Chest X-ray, PA view. Patient: 74 years old, sex M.
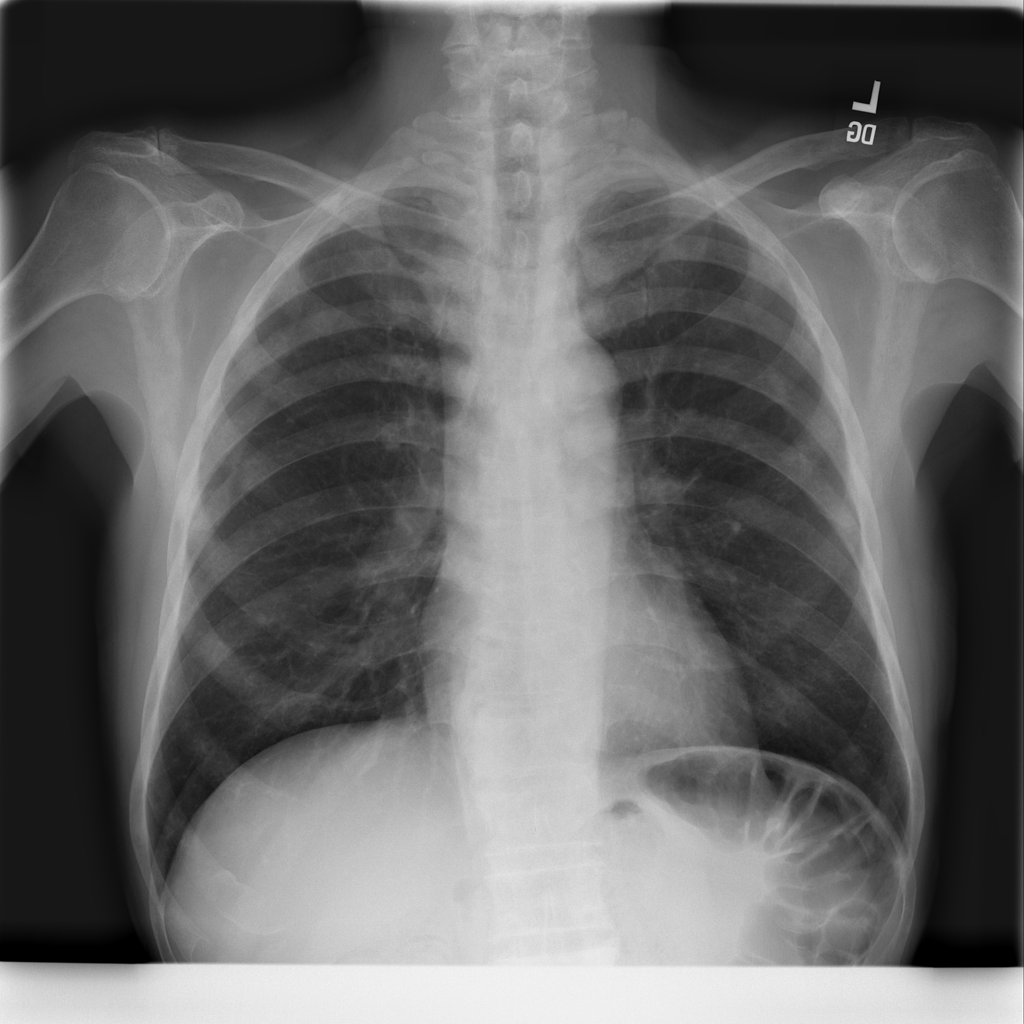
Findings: Effusion, Pleural_Thickening